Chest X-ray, PA view. Patient: 53 years old, sex M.
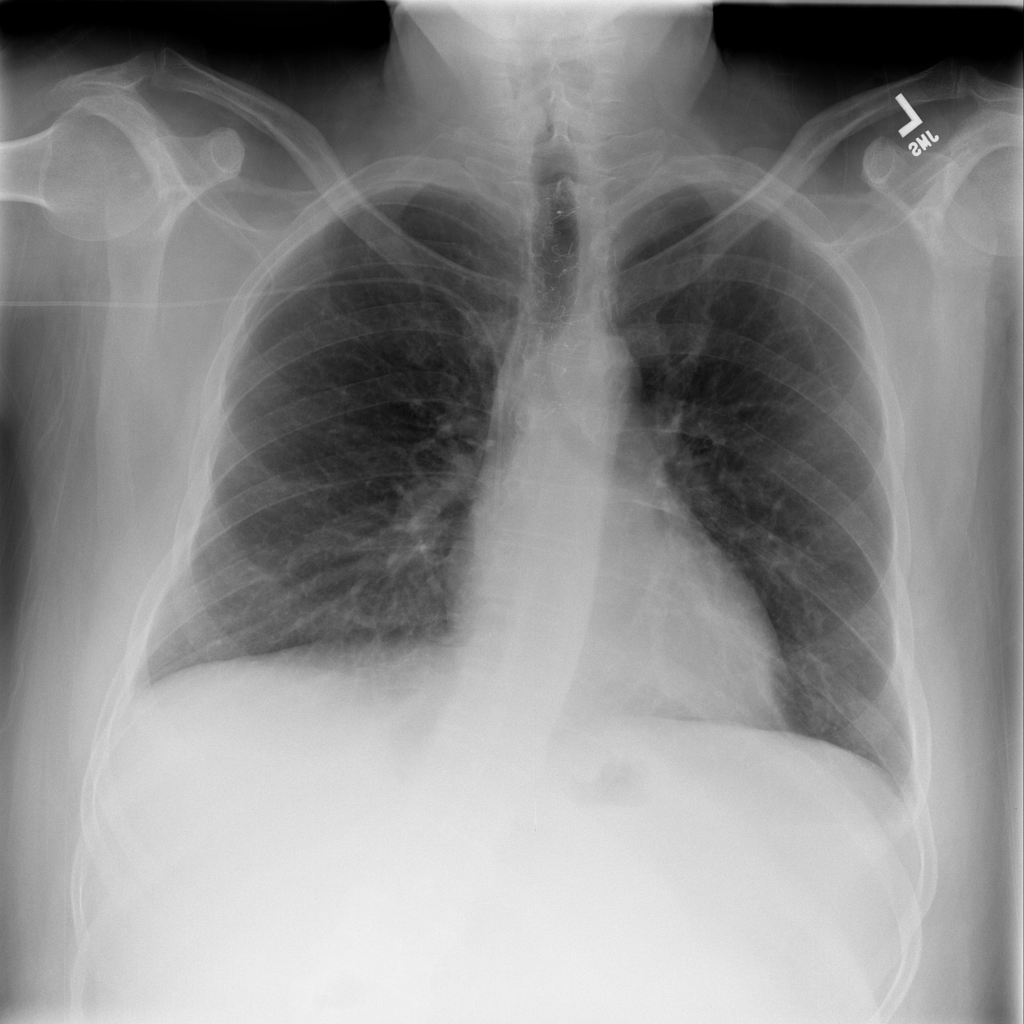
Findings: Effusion